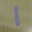
Label: 1